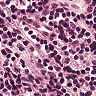
Metastatic tissue present: no